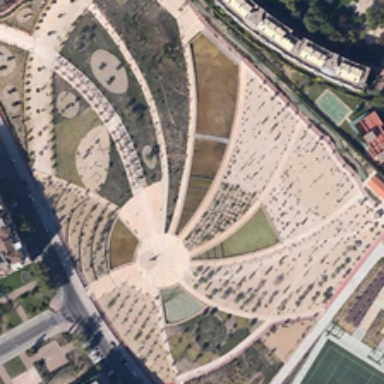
This is a square .